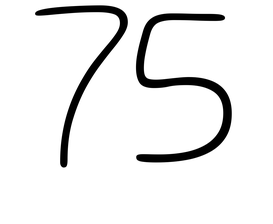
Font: Gluten_Thin